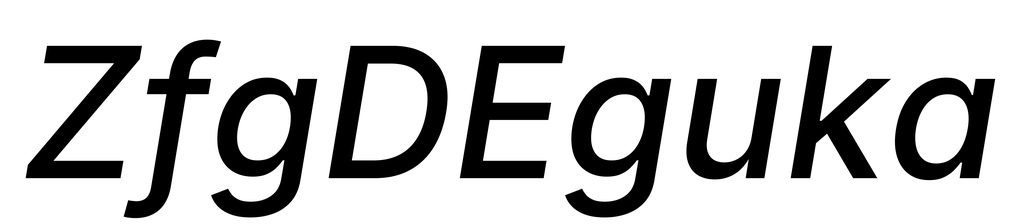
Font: Inter-Italic_Medium_Italic